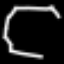
Label: octagon